Question: I'm still very new to Rails but moving along fairly smoothly I would say. So for practice I'm working on what's supposed to be a simple application where a user can input their weight and that info, over a 30 day period, is displayed to them via a Highcharts line graph using the Lazy Highcharts gem. I followed Ryan Bates' Railscast #223 to get started.
Ok, so the inputs are showing up except that on the days that a user doesn't input a value it gets displayed on the chart as '0' (the line drops to bottom of the graph), instead of connecting to the next point on any given day. Not sure if all that makes sense so here's a screenshot:

I found this solution:
<URL>
However, when I implement the first option found on that page (convert 0 to null):
'''
(30.days.ago.to_date..Date.today).map { |date| wt = Weight.pounds_on(date).to_f; wt.zero? ? "null" : wt }
'''
the points show up but the line does not, nor do the tooltips...this leads me to think that something is breaking the js. Nothing is apparently wrong in the console though..? From here I thought it might be a matter of using Highchart's 'connectNulls' option but that didn't work either. When implementing the second option (reject method):
'''
(30.days.ago.to_date..Date.today).map { |date| Weight.pounds_on(date).to_f}.reject(&:zero?)
'''
it completely removes all dates that are null from the chart, which messes up the structure completely because the values are supposed to be displayed based on their created_at date.
So back to square one, this is what I'm left with (chart plotting zeros for days without inputs).
'''
class Weight < ActiveRecord::Base
attr_accessible :notes, :weight_input
validates :weight_input, presence: true
validates :user_id, presence: true
belongs_to :user
def self.pounds_on(date)
where("date(created_at) = ?", date).pluck(:weight_input).last
end
end
'''
'''
def index
@weights = current_user.weights.all
@startdate = 30.days.ago.to_date
@pounds = (30.days.ago.to_date..Date.today).map { |date| Weight.pounds_on(date).to_f }
@h = LazyHighCharts::HighChart.new('graph') do |f|
f.options[:title][:text] = " "
f.options[:chart][:defaultSeriesType] = "area"
f.options[:chart][:inverted] = false
f.options[:chart][:zoomType] = 'x'
f.options[:legend][:layout] = "horizontal"
f.options[:legend][:borderWidth] = "0"
f.series(:pointInterval => 1.day, :pointStart => @startdate, :name => 'Weight (lbs)', :color => "#2cc9c5", :data => @pounds )
f.options[:xAxis] = {:minTickInterval => 1, :type => "datetime", :dateTimeLabelFormats => { day: "%b %e"}, :title => { :text => nil }, :labels => { :enabled => true } }
end
respond_to do |format|
format.html # index.html.erb
format.json { render json: @weights }
end
end
'''
Does anyone have a solution for this? I guess I could be going about this all wrong so any help is much appreciated.
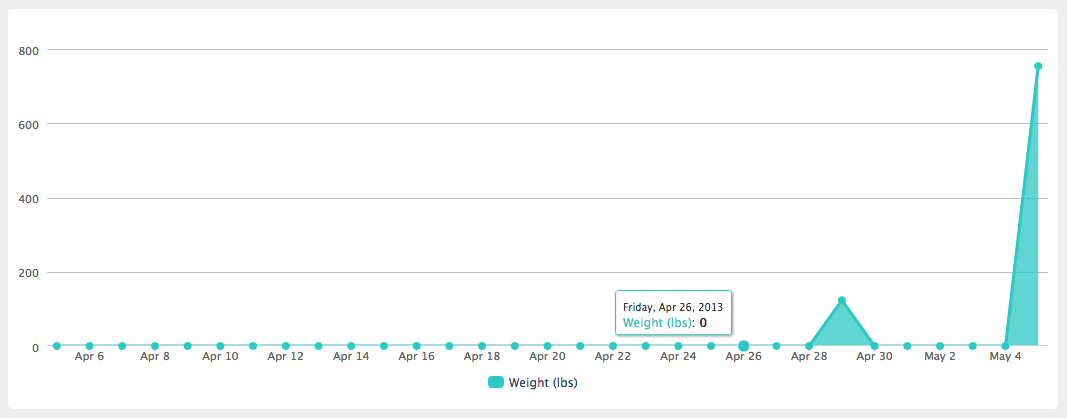
Answer: You need to pass in the timestamp into your data array vs. defining it for the dataset.
For each data point, I set [time,value] as a tuple.
'[ "Date.UTC(#{date.year}, #{date.month}, #{date.day})" , Weight.pounds_on(date).to_f ]'
You will still need to remove the zero's in w/e fashion you like, but the data will stay with the proper day value.
I do think you need to remove ':pointInterval => 1.day'
You should also, look at optimizing you query for pound_on, as you are doing a DB call per each point on the chart. Do a 'Weight.where(:created_at => date_start..date_end ).group("Date(created_at)").sum(:weight_input)' which will give you an array of the created_at dates with the sum for each day.
This leans on sql to do what it does best. First, use where to par down the query to the records you want (in this case past 30 days). Select the fields you need (created_at and weight_input). Then start an inner join that runs a sub_query to group the records by day, selecting the max value of created_at. When they match, it kicks back the greatest (aka last entered) weight input for that given day.
'''
@last_weight_per_day = Weight.where(:created_at => 30.days.ago.beginning_of_day..Time.now.end_of_day)
select("weights.created_at , weights.weight_input").
joins("
inner join (
SELECT weights.weight_input, max(weights.created_at) as max_date
FROM weights
GROUP BY weights.weight_input , date(weights.created_at)
) weights_dates on weights.created_at = weights_dates.max_date
")
'''
With this you should be able '@last_weight_per_day' like so. This should not have 0 / nil values assuming you have validated them in your DB. And should be pretty quick at it too.
'''
@pounds = @last_weight_per_day.map{|date| date.weight_input.to_f}
'''